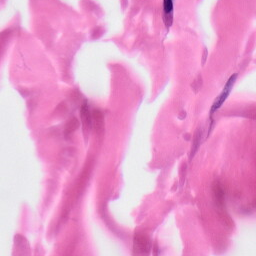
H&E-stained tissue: Skin